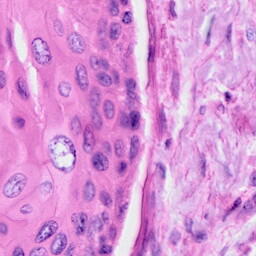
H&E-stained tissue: Cervix